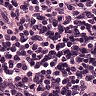
Metastatic tissue present: no